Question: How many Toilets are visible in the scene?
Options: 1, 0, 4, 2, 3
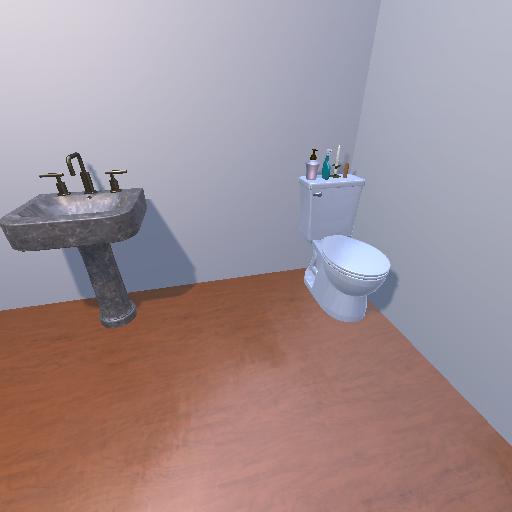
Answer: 1